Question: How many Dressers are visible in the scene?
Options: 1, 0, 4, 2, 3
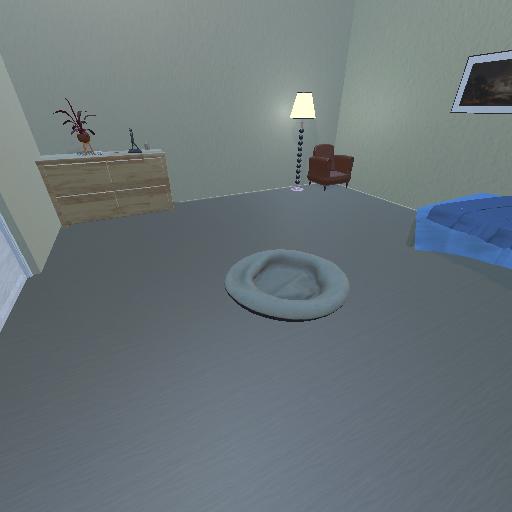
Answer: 1